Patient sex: M
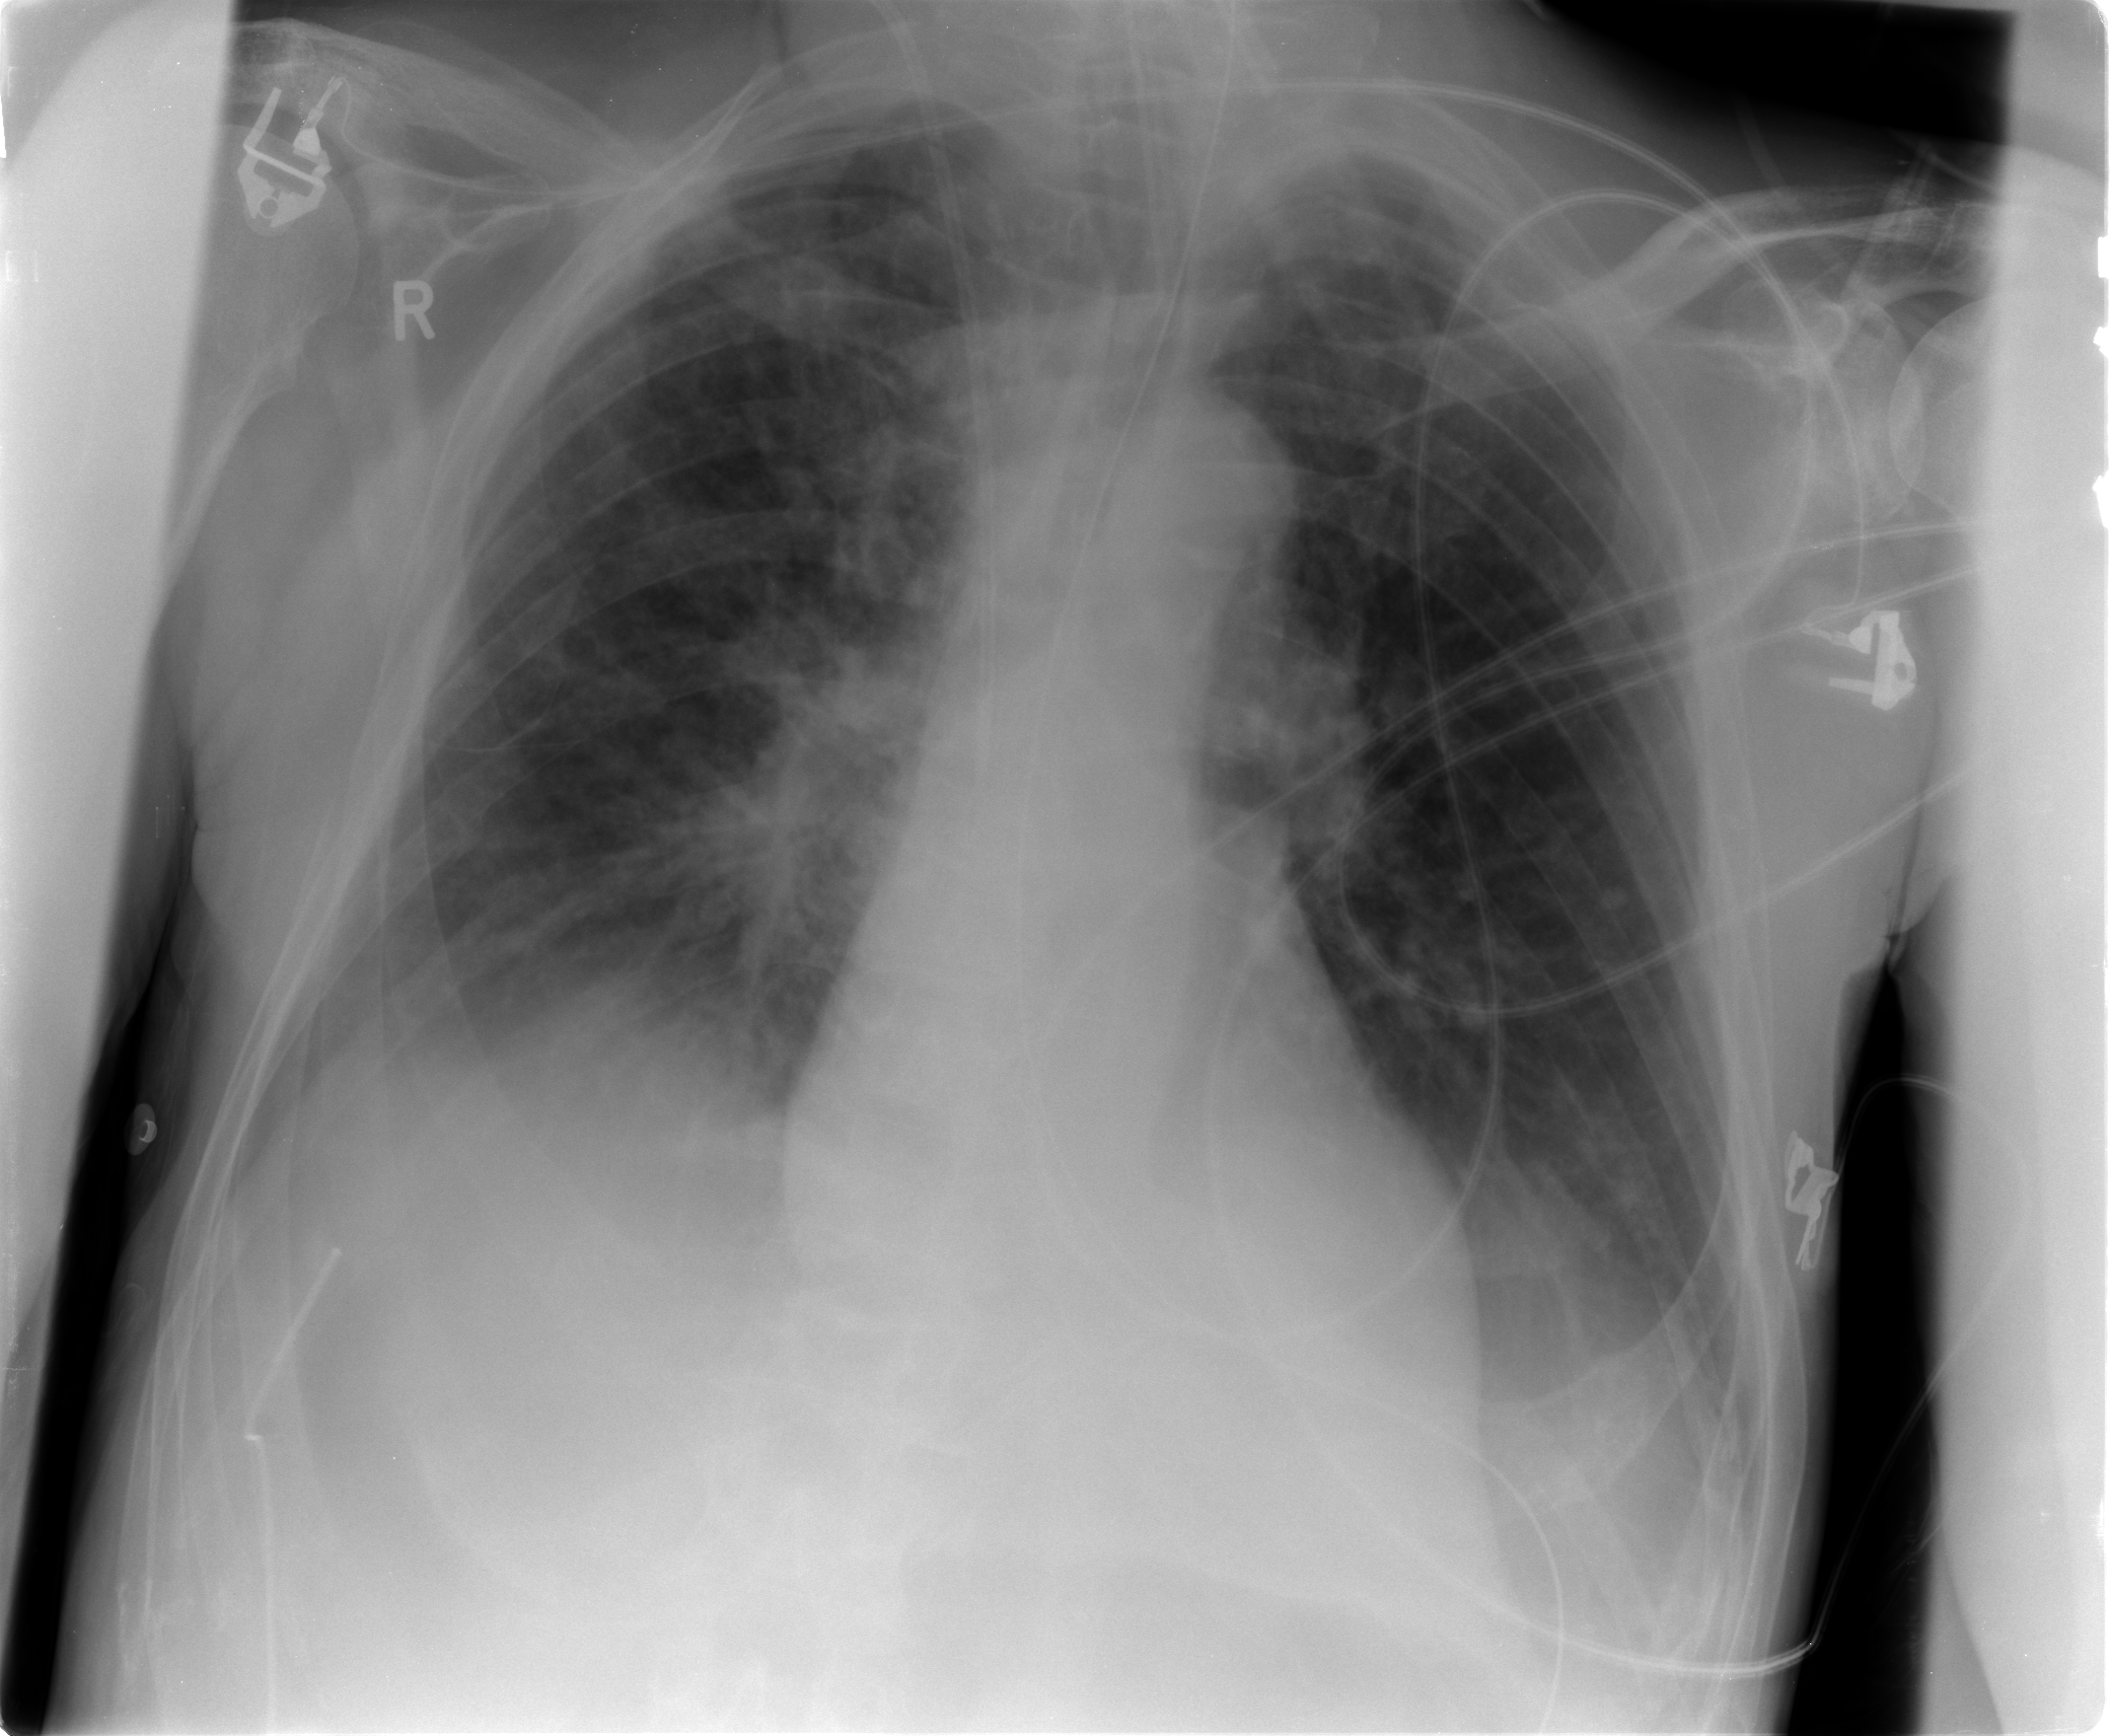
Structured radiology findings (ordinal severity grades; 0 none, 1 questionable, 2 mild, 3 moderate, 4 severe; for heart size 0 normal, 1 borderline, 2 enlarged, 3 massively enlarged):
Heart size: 0
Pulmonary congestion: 2
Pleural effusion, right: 1
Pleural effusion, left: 1
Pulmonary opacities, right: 2
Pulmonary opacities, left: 0
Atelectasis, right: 2
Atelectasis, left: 1